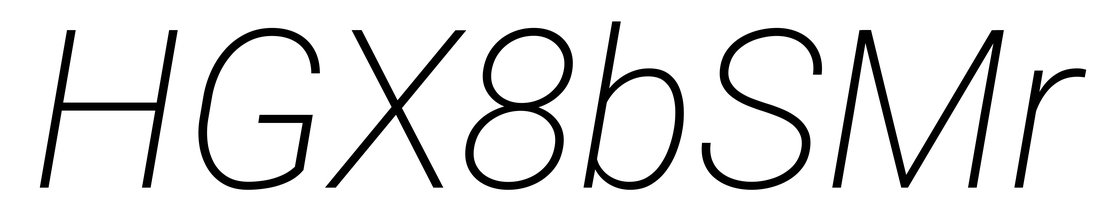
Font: Roboto-Italic_ExtraLight_Italic